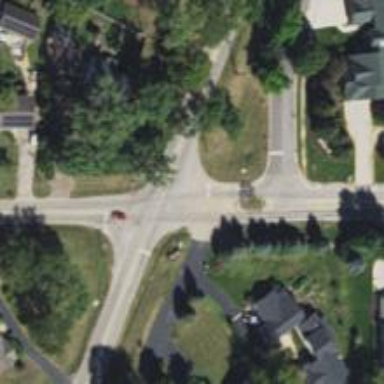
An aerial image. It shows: Stop road.